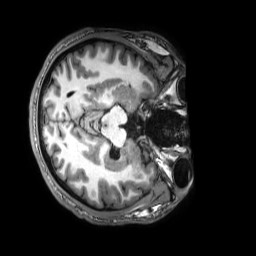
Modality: T1w
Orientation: axial
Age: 24
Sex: male
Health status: healthy
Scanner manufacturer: philips
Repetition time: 0.009 s
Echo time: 0.004 s